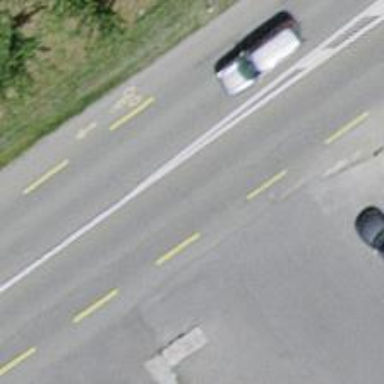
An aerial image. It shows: Asphalt road with primary highway designation and dedicated cycle lane on the left.